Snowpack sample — Buffalo Mountain, Silverthorne, Colorado, USA (1/25/25, 10:11 AM MST)
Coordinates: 39.6222, -106.1139
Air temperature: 22 °F
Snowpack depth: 110 cm
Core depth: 30 cm
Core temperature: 42.8 °F
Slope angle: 12°, slope face: 102°
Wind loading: high
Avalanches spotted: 0
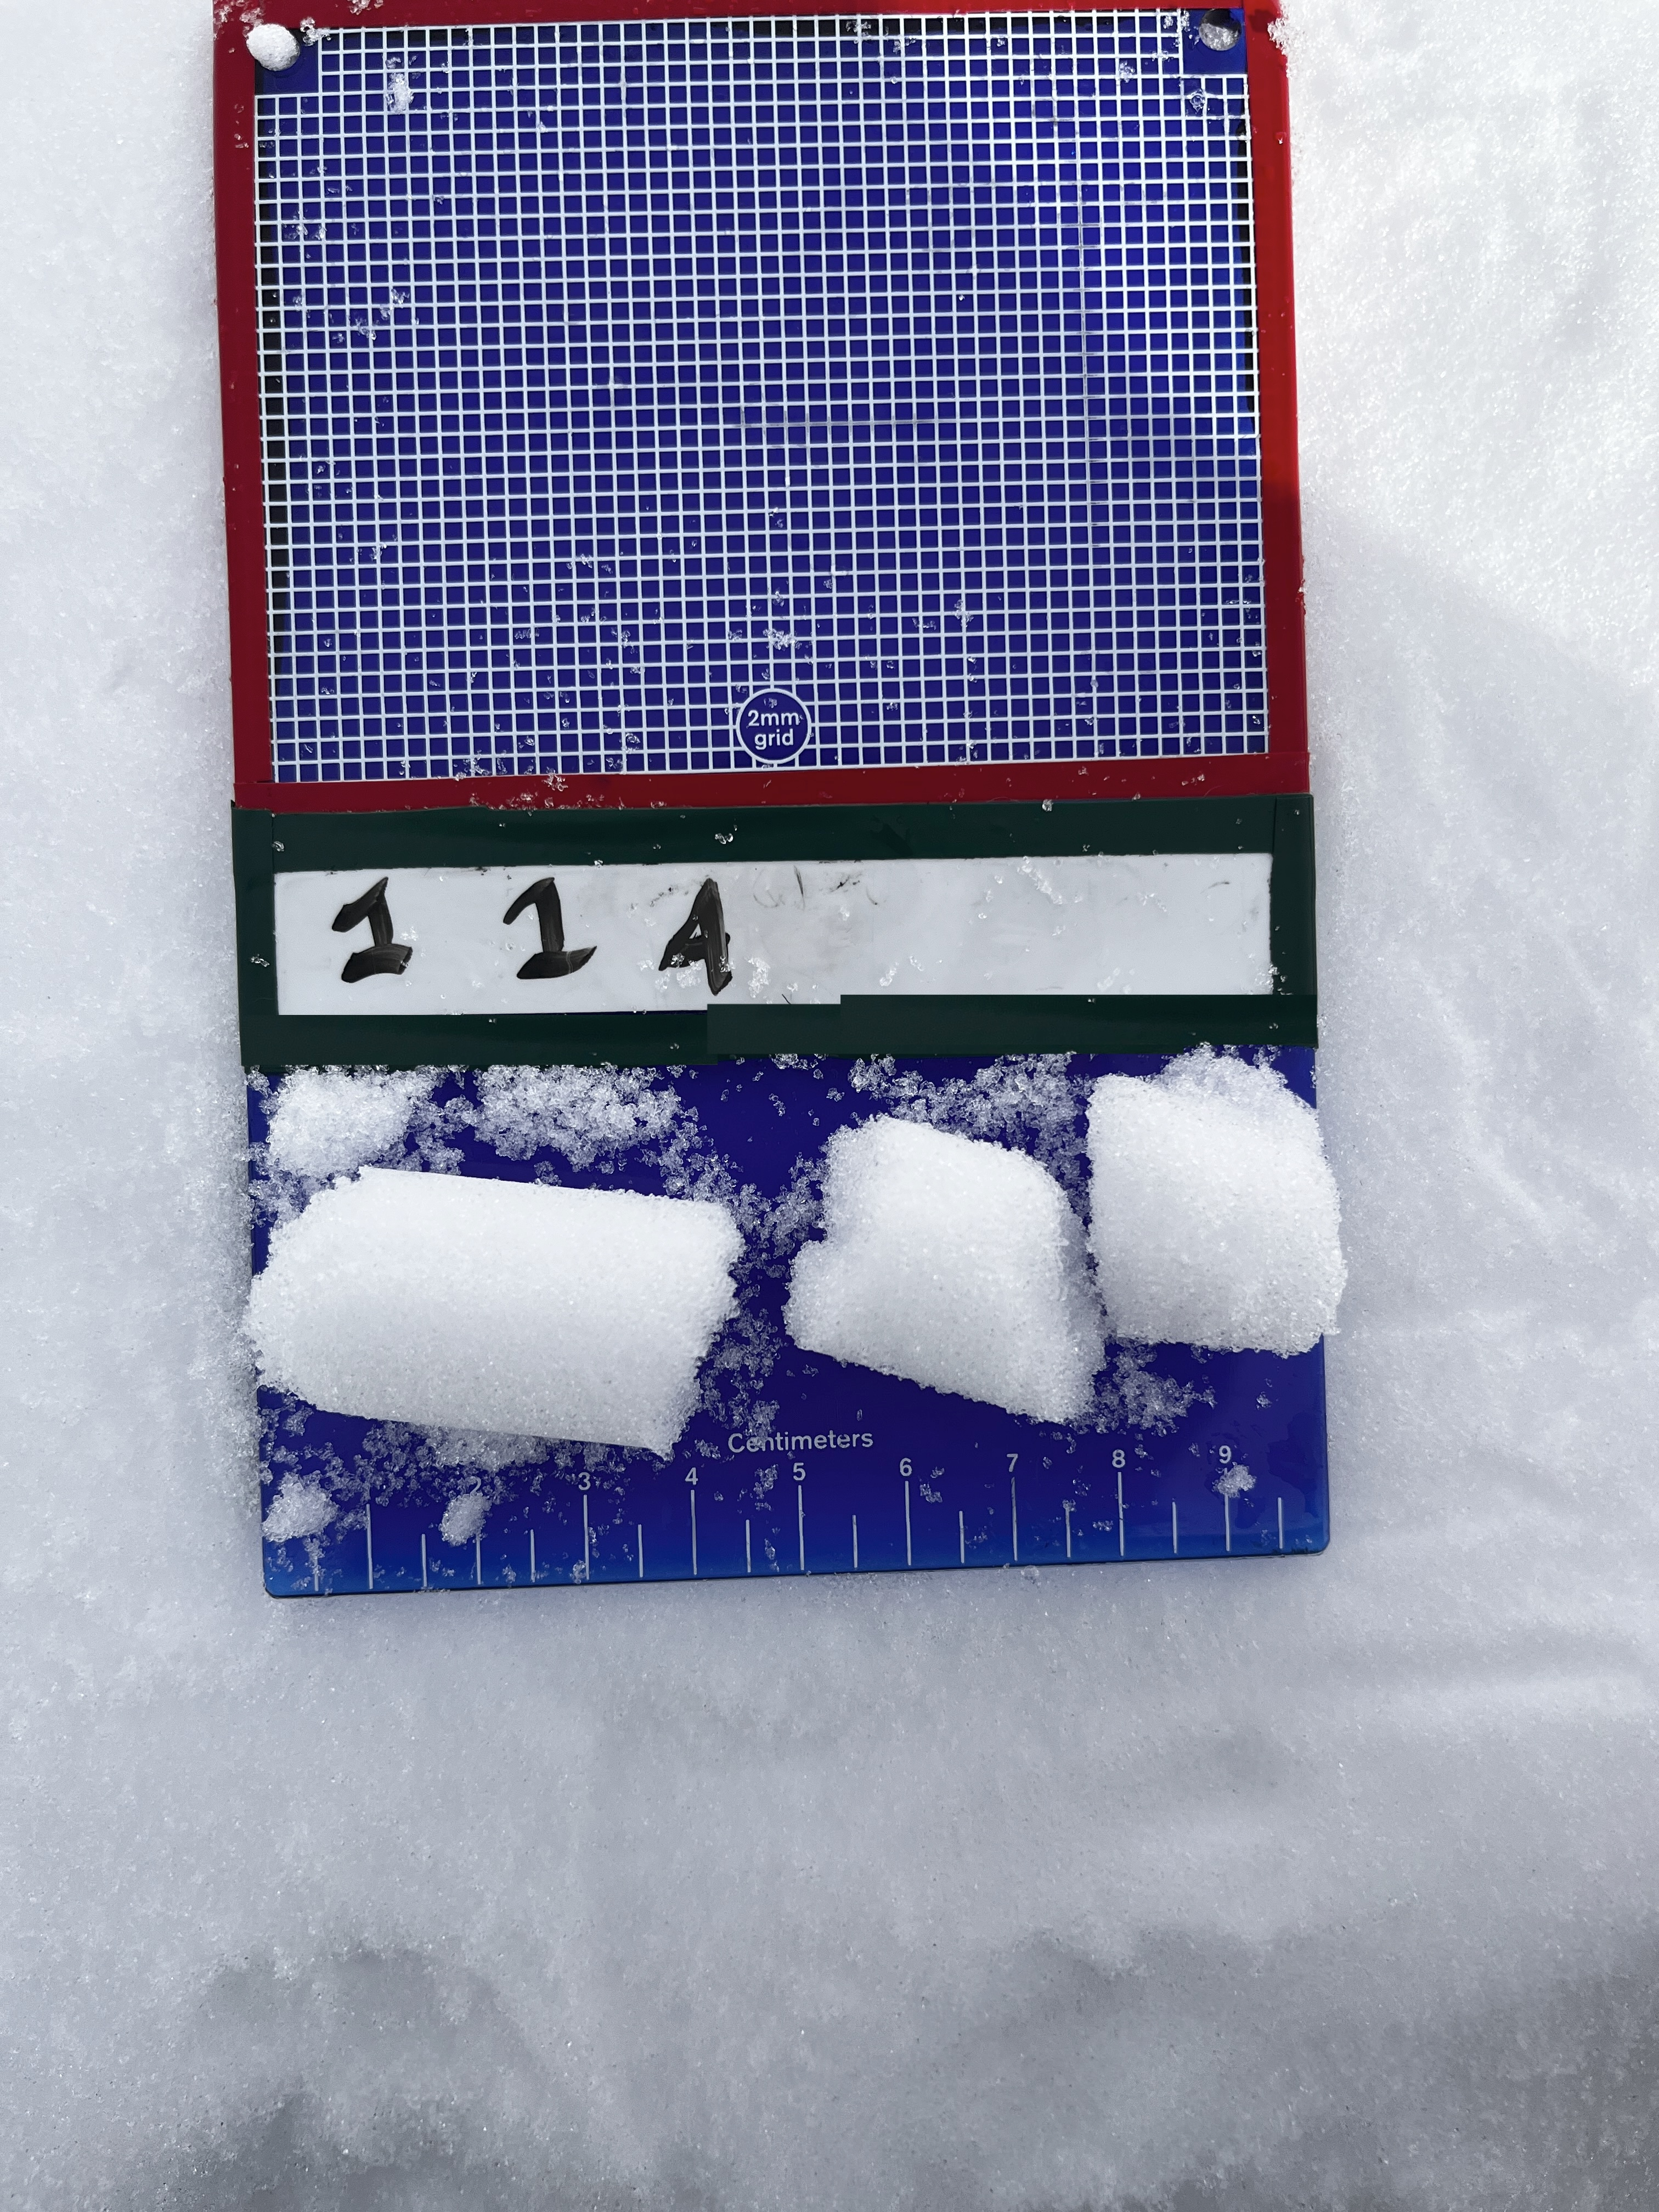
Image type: crystal_card
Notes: No avalanches nearby, collected on the outskirts of a fire break 15 meters from the treeline, on way to Buffalo and Red Mountain